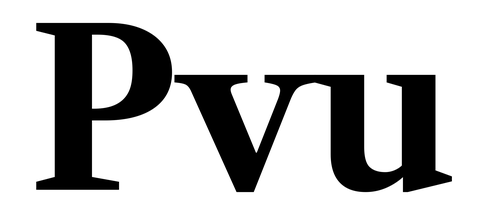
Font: LibreCaslonText_Bold